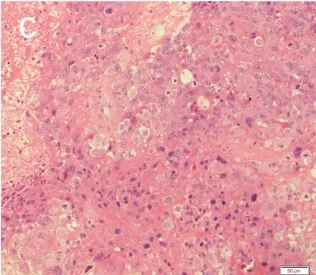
Efficacy of apatinib in this patient. X20 objective.
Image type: pathology (h&e)